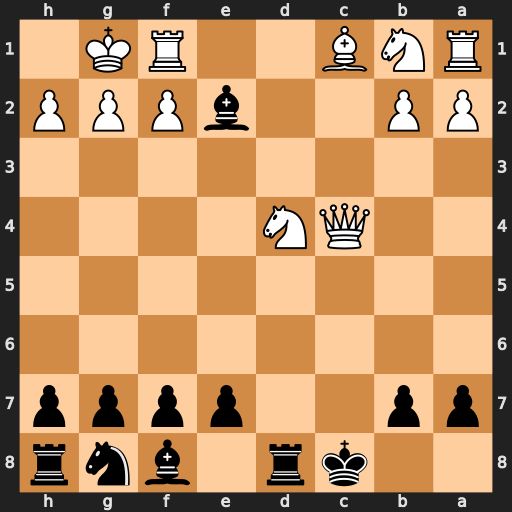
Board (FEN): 2kr1bnr/pp2pppp/8/8/2QN4/8/PP2bPPP/RNB2RK1
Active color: b
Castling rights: -
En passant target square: -
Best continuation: Bxc4 Be3 Bxf1